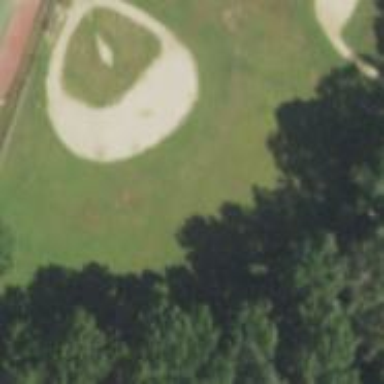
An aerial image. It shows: Baseball pitch for leisure land.